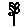
Label: flower